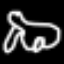
Label: frog